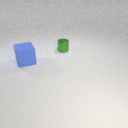
small green metal cylinder to the right of large blue rubber cube